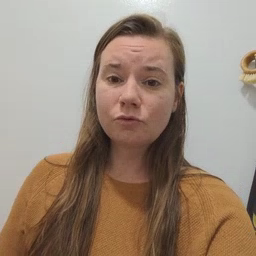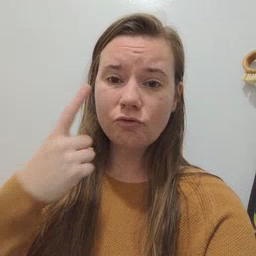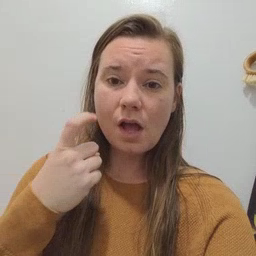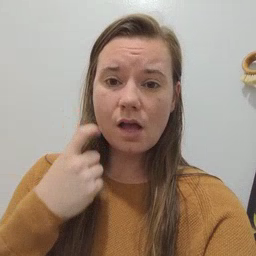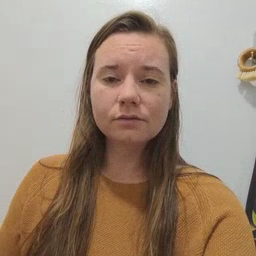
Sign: cry